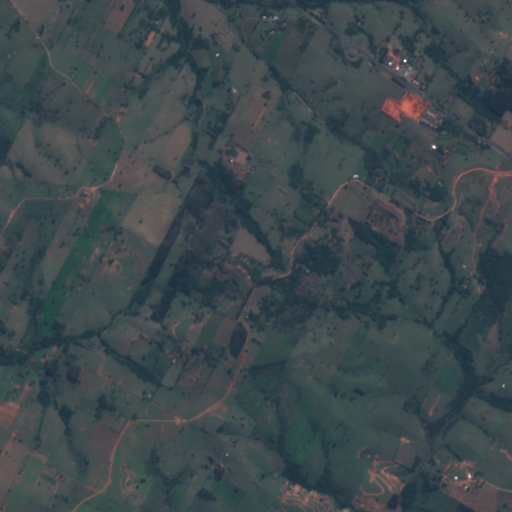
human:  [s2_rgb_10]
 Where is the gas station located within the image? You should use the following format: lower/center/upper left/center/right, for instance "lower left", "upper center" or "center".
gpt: The gas station is located in the upper right of the image.
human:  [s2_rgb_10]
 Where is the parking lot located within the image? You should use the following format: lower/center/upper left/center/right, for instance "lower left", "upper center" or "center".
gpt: The parking lot is located in the upper right of the image.
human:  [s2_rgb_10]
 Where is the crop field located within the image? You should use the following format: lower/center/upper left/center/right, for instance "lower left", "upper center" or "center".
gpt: There is no crop field in the image.